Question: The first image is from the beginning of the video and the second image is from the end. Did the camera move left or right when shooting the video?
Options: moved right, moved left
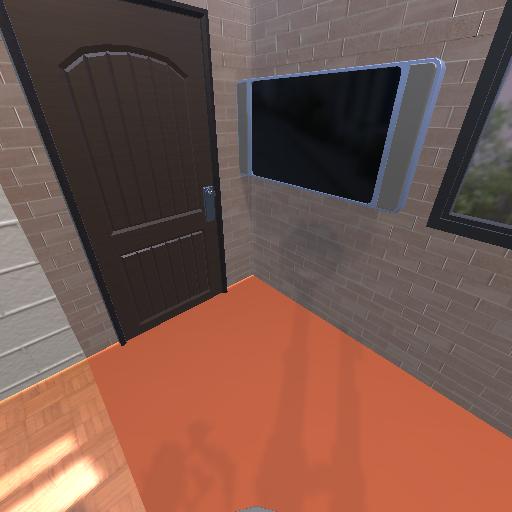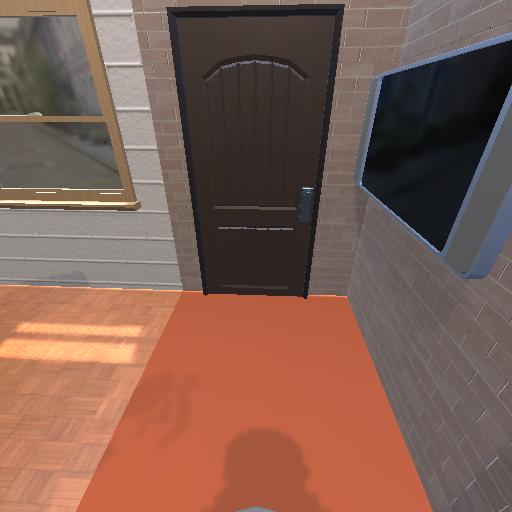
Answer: moved right